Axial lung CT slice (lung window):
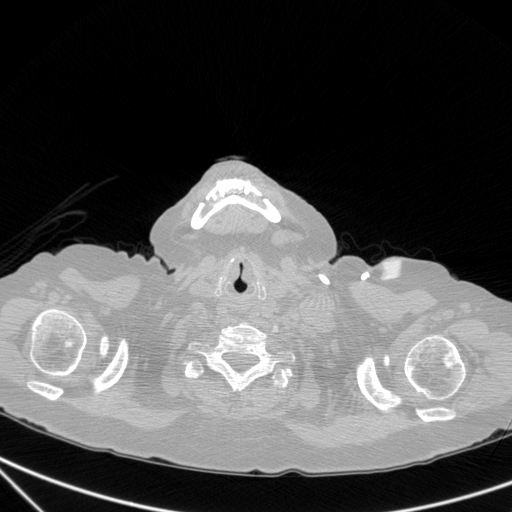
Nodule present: no